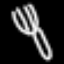
Label: fork